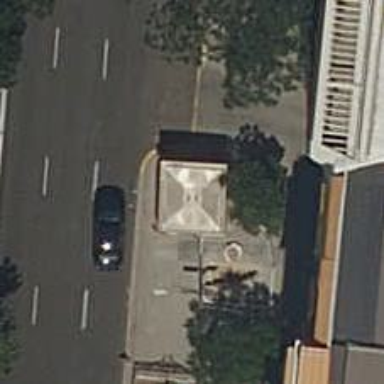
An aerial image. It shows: Subway entrance.